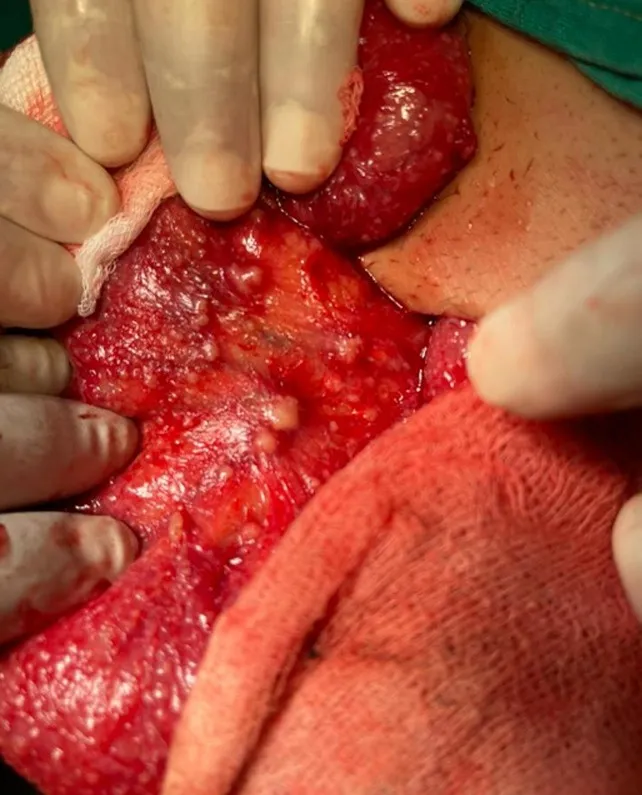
mesenteric lymphadenopathy.
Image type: medical_photograph (other_medical_photograph)